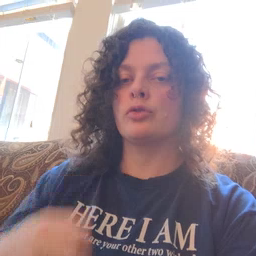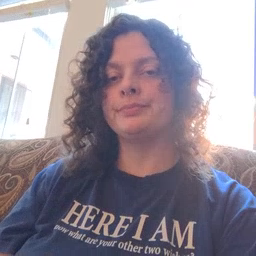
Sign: brother